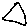
Label: triangle